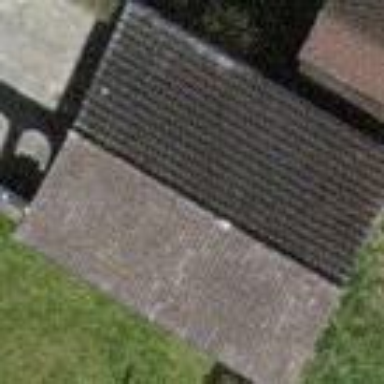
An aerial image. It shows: Simple house.